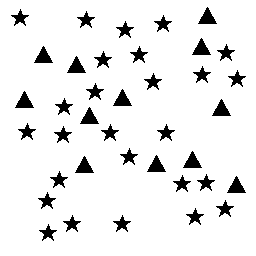
Squares: 0
Triangles: 12
Stars: 26
Total shapes: 38